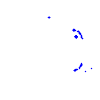
Particle: proton